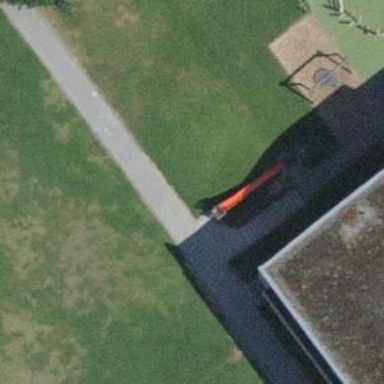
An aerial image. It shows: Playground featuring slide.